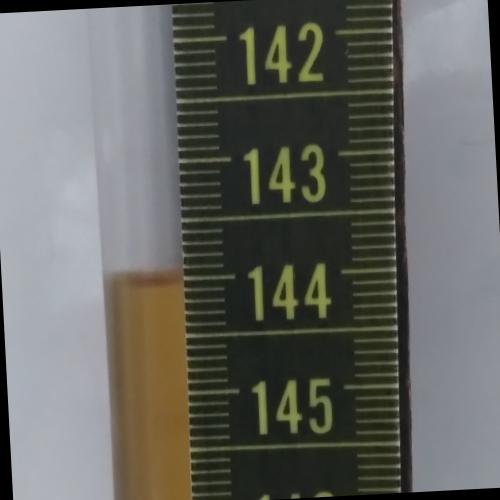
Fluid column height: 144.0 cm